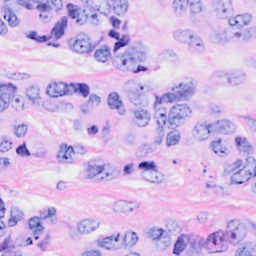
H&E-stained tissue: Breast